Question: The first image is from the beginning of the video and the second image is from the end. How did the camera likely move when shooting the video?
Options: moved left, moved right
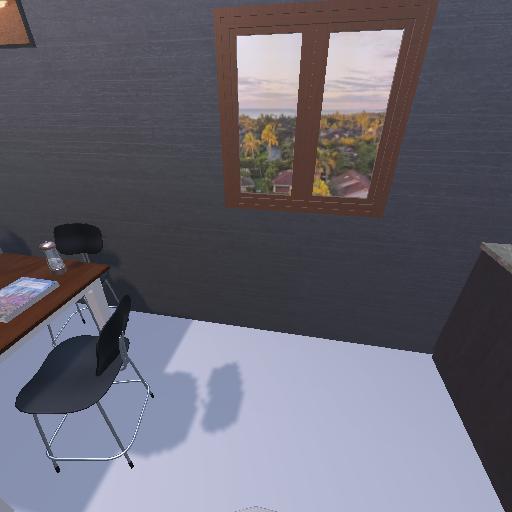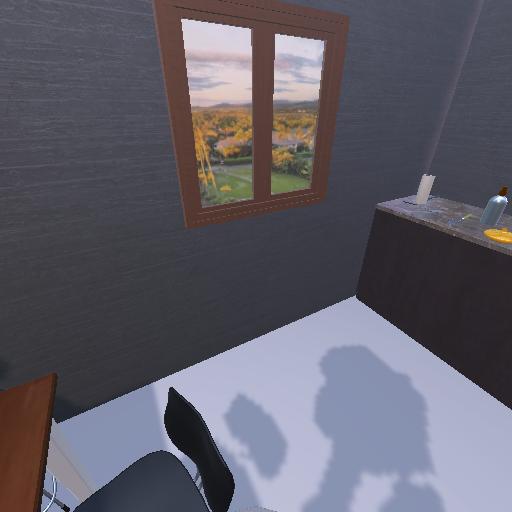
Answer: moved left